Question: I'm seeing strange autocompletion suggestions in VS Code that don't seem to have any context. I am expecting only the suggestions that come from my TS typings. These are properly shown on top of the suggestions list but then there's a bunch of options that are confusing to me, e.g. '#endregion', '#region', 'async arrow function', ...

Does anyone know:
- -
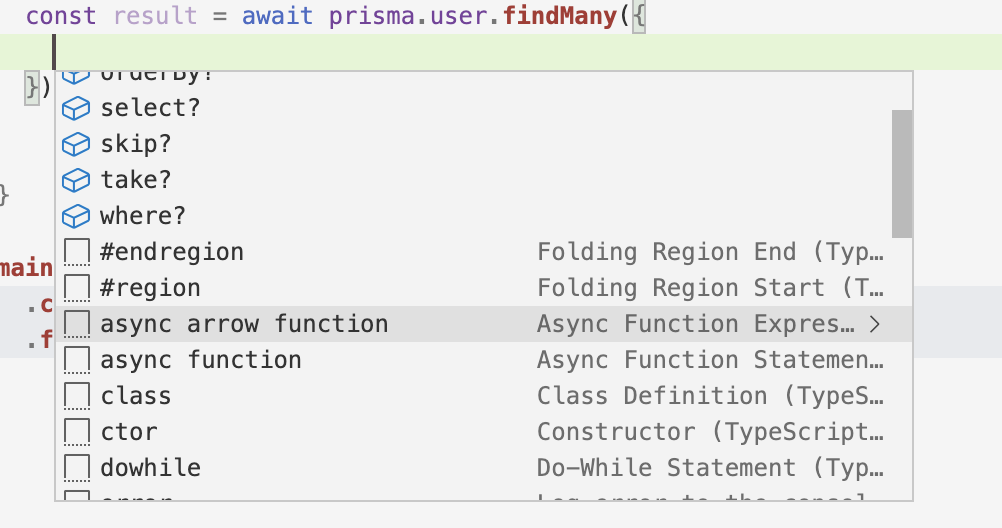
Answer: Found the answer myself, it's this setting:
<URL>
'''
{
"editor.snippetSuggestions": "none"
}
'''